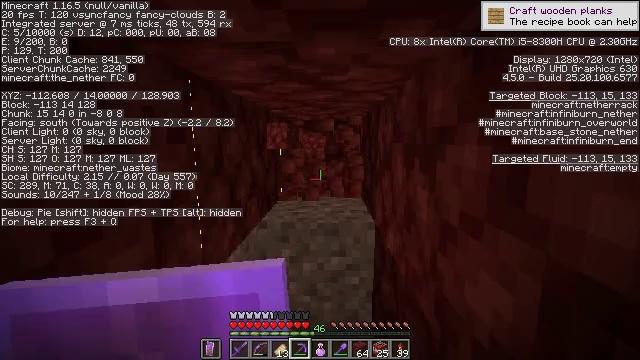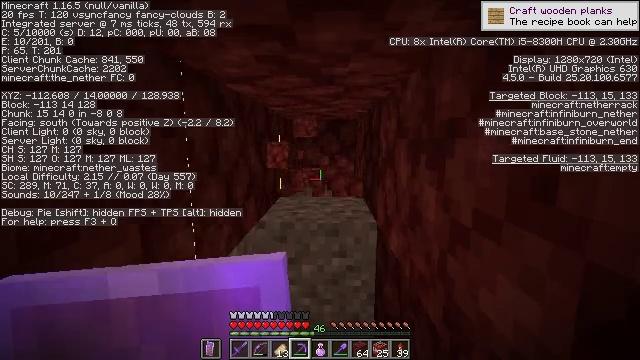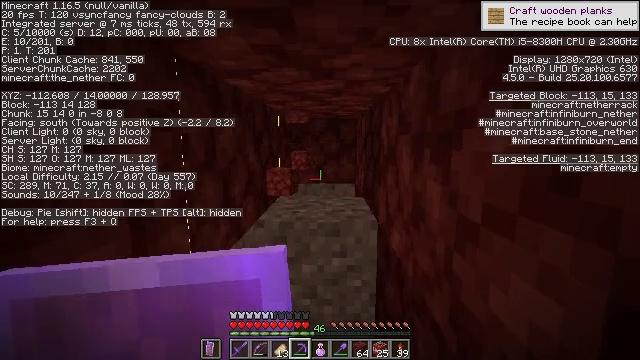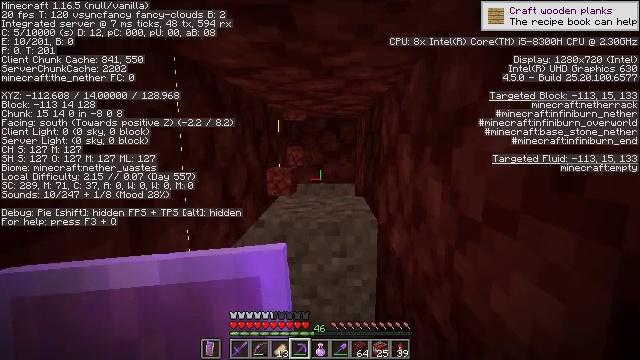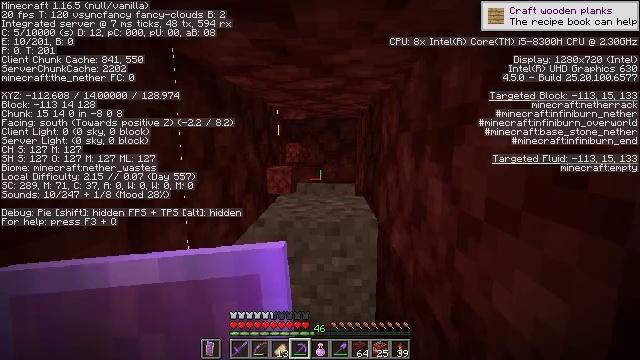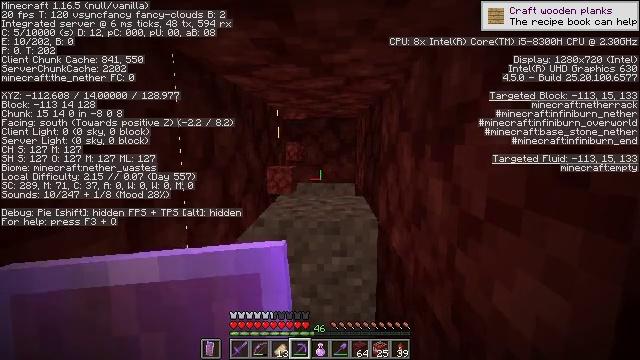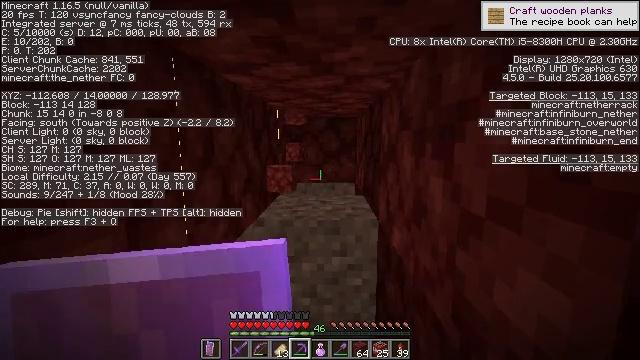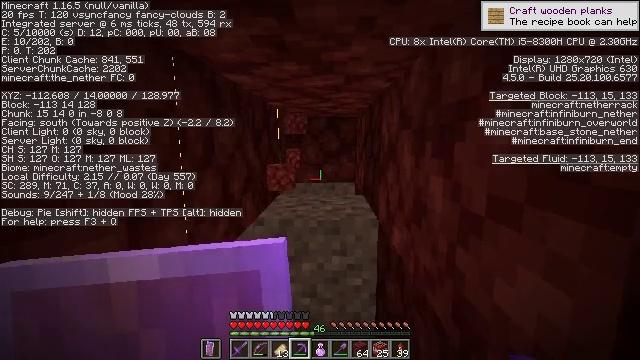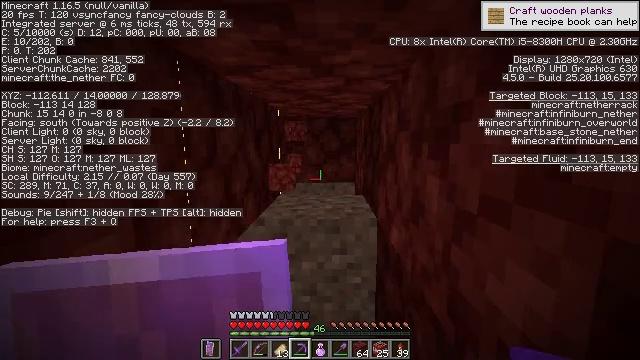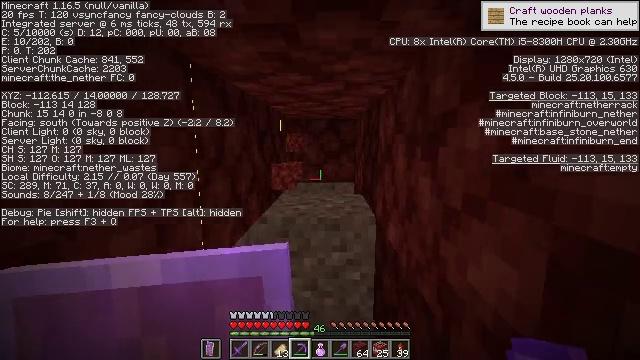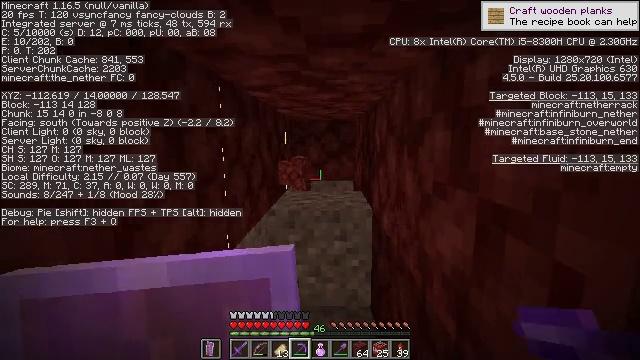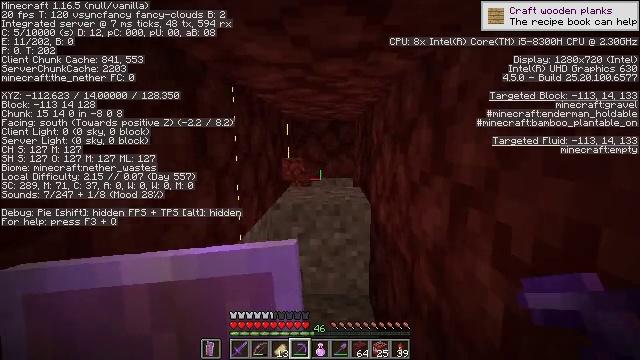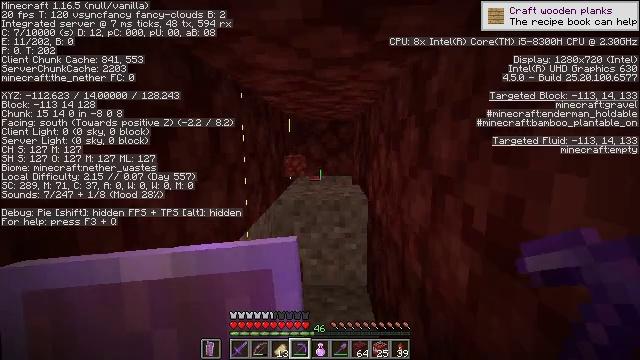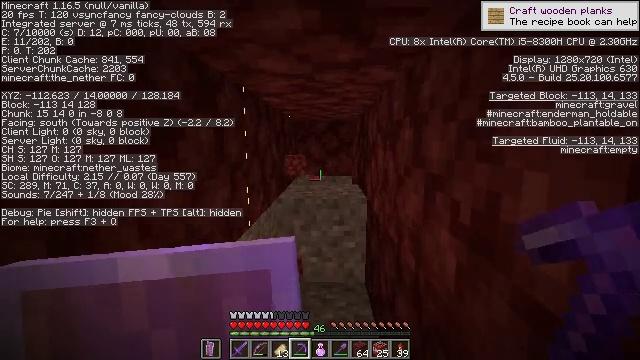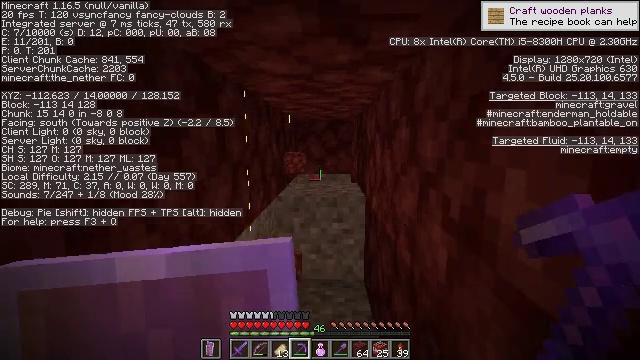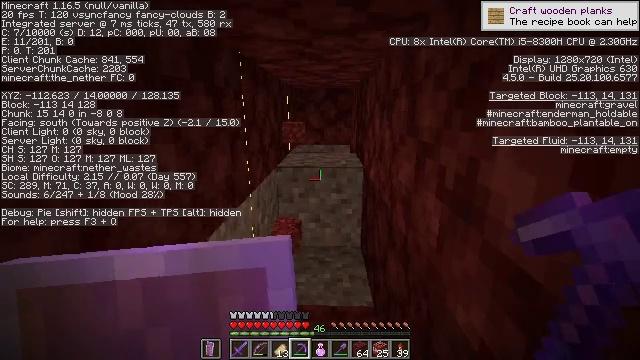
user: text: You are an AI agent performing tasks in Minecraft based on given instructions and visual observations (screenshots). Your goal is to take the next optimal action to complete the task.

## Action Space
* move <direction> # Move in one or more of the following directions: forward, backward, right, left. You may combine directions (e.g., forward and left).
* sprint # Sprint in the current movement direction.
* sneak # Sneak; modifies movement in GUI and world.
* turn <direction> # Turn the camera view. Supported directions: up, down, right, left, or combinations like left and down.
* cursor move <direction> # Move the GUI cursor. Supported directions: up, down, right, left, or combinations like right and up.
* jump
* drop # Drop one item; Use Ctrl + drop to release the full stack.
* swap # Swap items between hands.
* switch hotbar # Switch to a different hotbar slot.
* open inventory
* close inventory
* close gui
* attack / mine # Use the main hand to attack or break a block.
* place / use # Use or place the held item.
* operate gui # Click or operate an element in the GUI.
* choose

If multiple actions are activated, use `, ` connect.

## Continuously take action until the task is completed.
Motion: motion action
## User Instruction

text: Collect gravel for your inventory.
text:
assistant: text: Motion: no_op
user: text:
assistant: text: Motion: no_op
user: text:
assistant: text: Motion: no_op
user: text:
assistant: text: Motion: no_op
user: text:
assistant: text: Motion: no_op
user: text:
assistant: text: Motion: no_op
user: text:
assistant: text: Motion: no_op
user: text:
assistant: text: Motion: move back
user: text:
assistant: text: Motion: move back
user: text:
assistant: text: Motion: move back
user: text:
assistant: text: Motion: move back
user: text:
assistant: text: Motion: no_op
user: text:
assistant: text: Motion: no_op
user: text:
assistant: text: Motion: no_op
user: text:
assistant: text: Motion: turn down
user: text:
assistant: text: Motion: turn down
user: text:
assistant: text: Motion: no_op
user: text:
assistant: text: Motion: no_op
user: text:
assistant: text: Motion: no_op
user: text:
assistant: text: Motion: no_op
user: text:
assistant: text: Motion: no_op
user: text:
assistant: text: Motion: no_op
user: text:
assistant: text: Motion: no_op
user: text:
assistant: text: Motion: no_op
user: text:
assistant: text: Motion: no_op
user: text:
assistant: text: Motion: no_op
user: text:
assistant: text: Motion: no_op
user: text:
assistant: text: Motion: no_op
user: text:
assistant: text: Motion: no_op
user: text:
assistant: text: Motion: turn left and up